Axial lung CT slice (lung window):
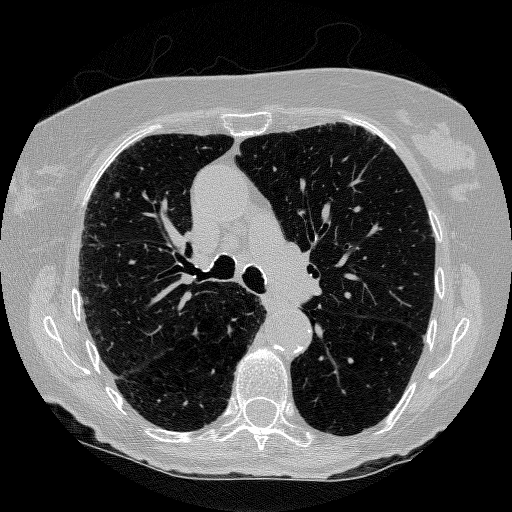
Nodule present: no